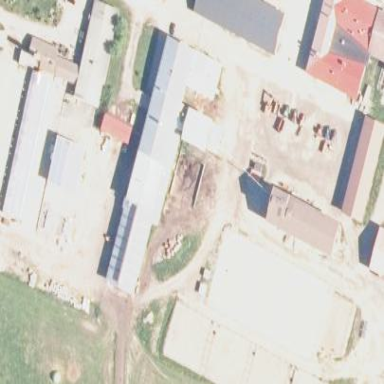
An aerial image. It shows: Farm auxiliary building.